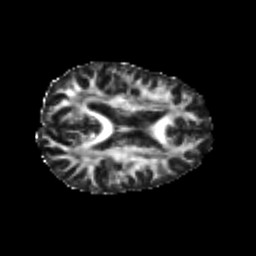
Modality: FA
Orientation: axial
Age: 24
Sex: female
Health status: healthy
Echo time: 0.074 s